Question: I'm trying to change the path of the local maven repository, but always when I restart intellij idea, this path is automatically reset to the value "/data/m2repository":

Was I already tried:
- changing the path direct in the file ~/.IntelliJIdea14/system/Maven/Indices/Index0/index.properties- changing the path variable MAVEN_REPOSITORY in intellij system configuration
How can I change this path permanently? I'm using Intellij Idea 14.0.2 on Ubuntu 14.04
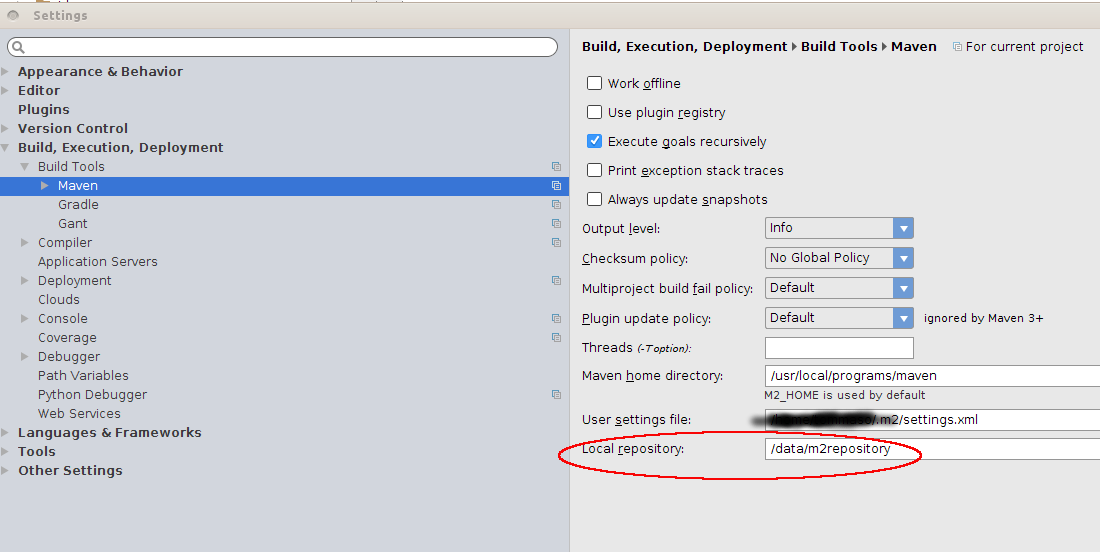
Answer: Ok, I found the issue. The wrong path was defined in ~/.m2/settings.xml:
'''
<settings>
...
<localRepository>/data/m2repository</localRepository>
...
</settings>
'''
I commented it out and now the value in Intellij is not longer changed.
However I think, setting the correct value in Intellij should overwrite the value in settings.xml. Intellij Idea bug?